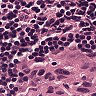
Metastatic tissue present: yes